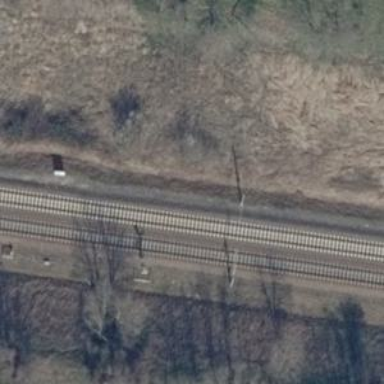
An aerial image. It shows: Railway signal with block marker type for train protection. Catenary masts are present along the railway signal.